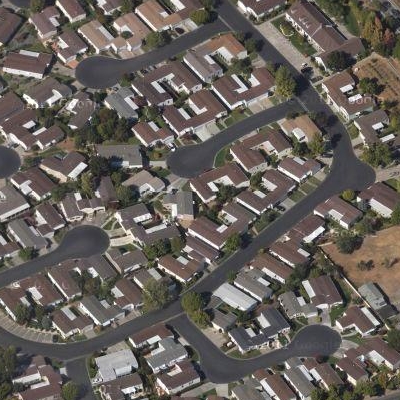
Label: fResident